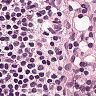
Metastatic tissue present: no